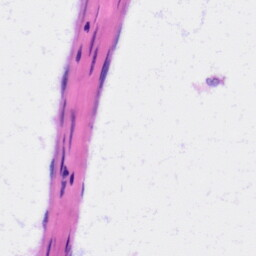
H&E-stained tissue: Liver